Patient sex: M
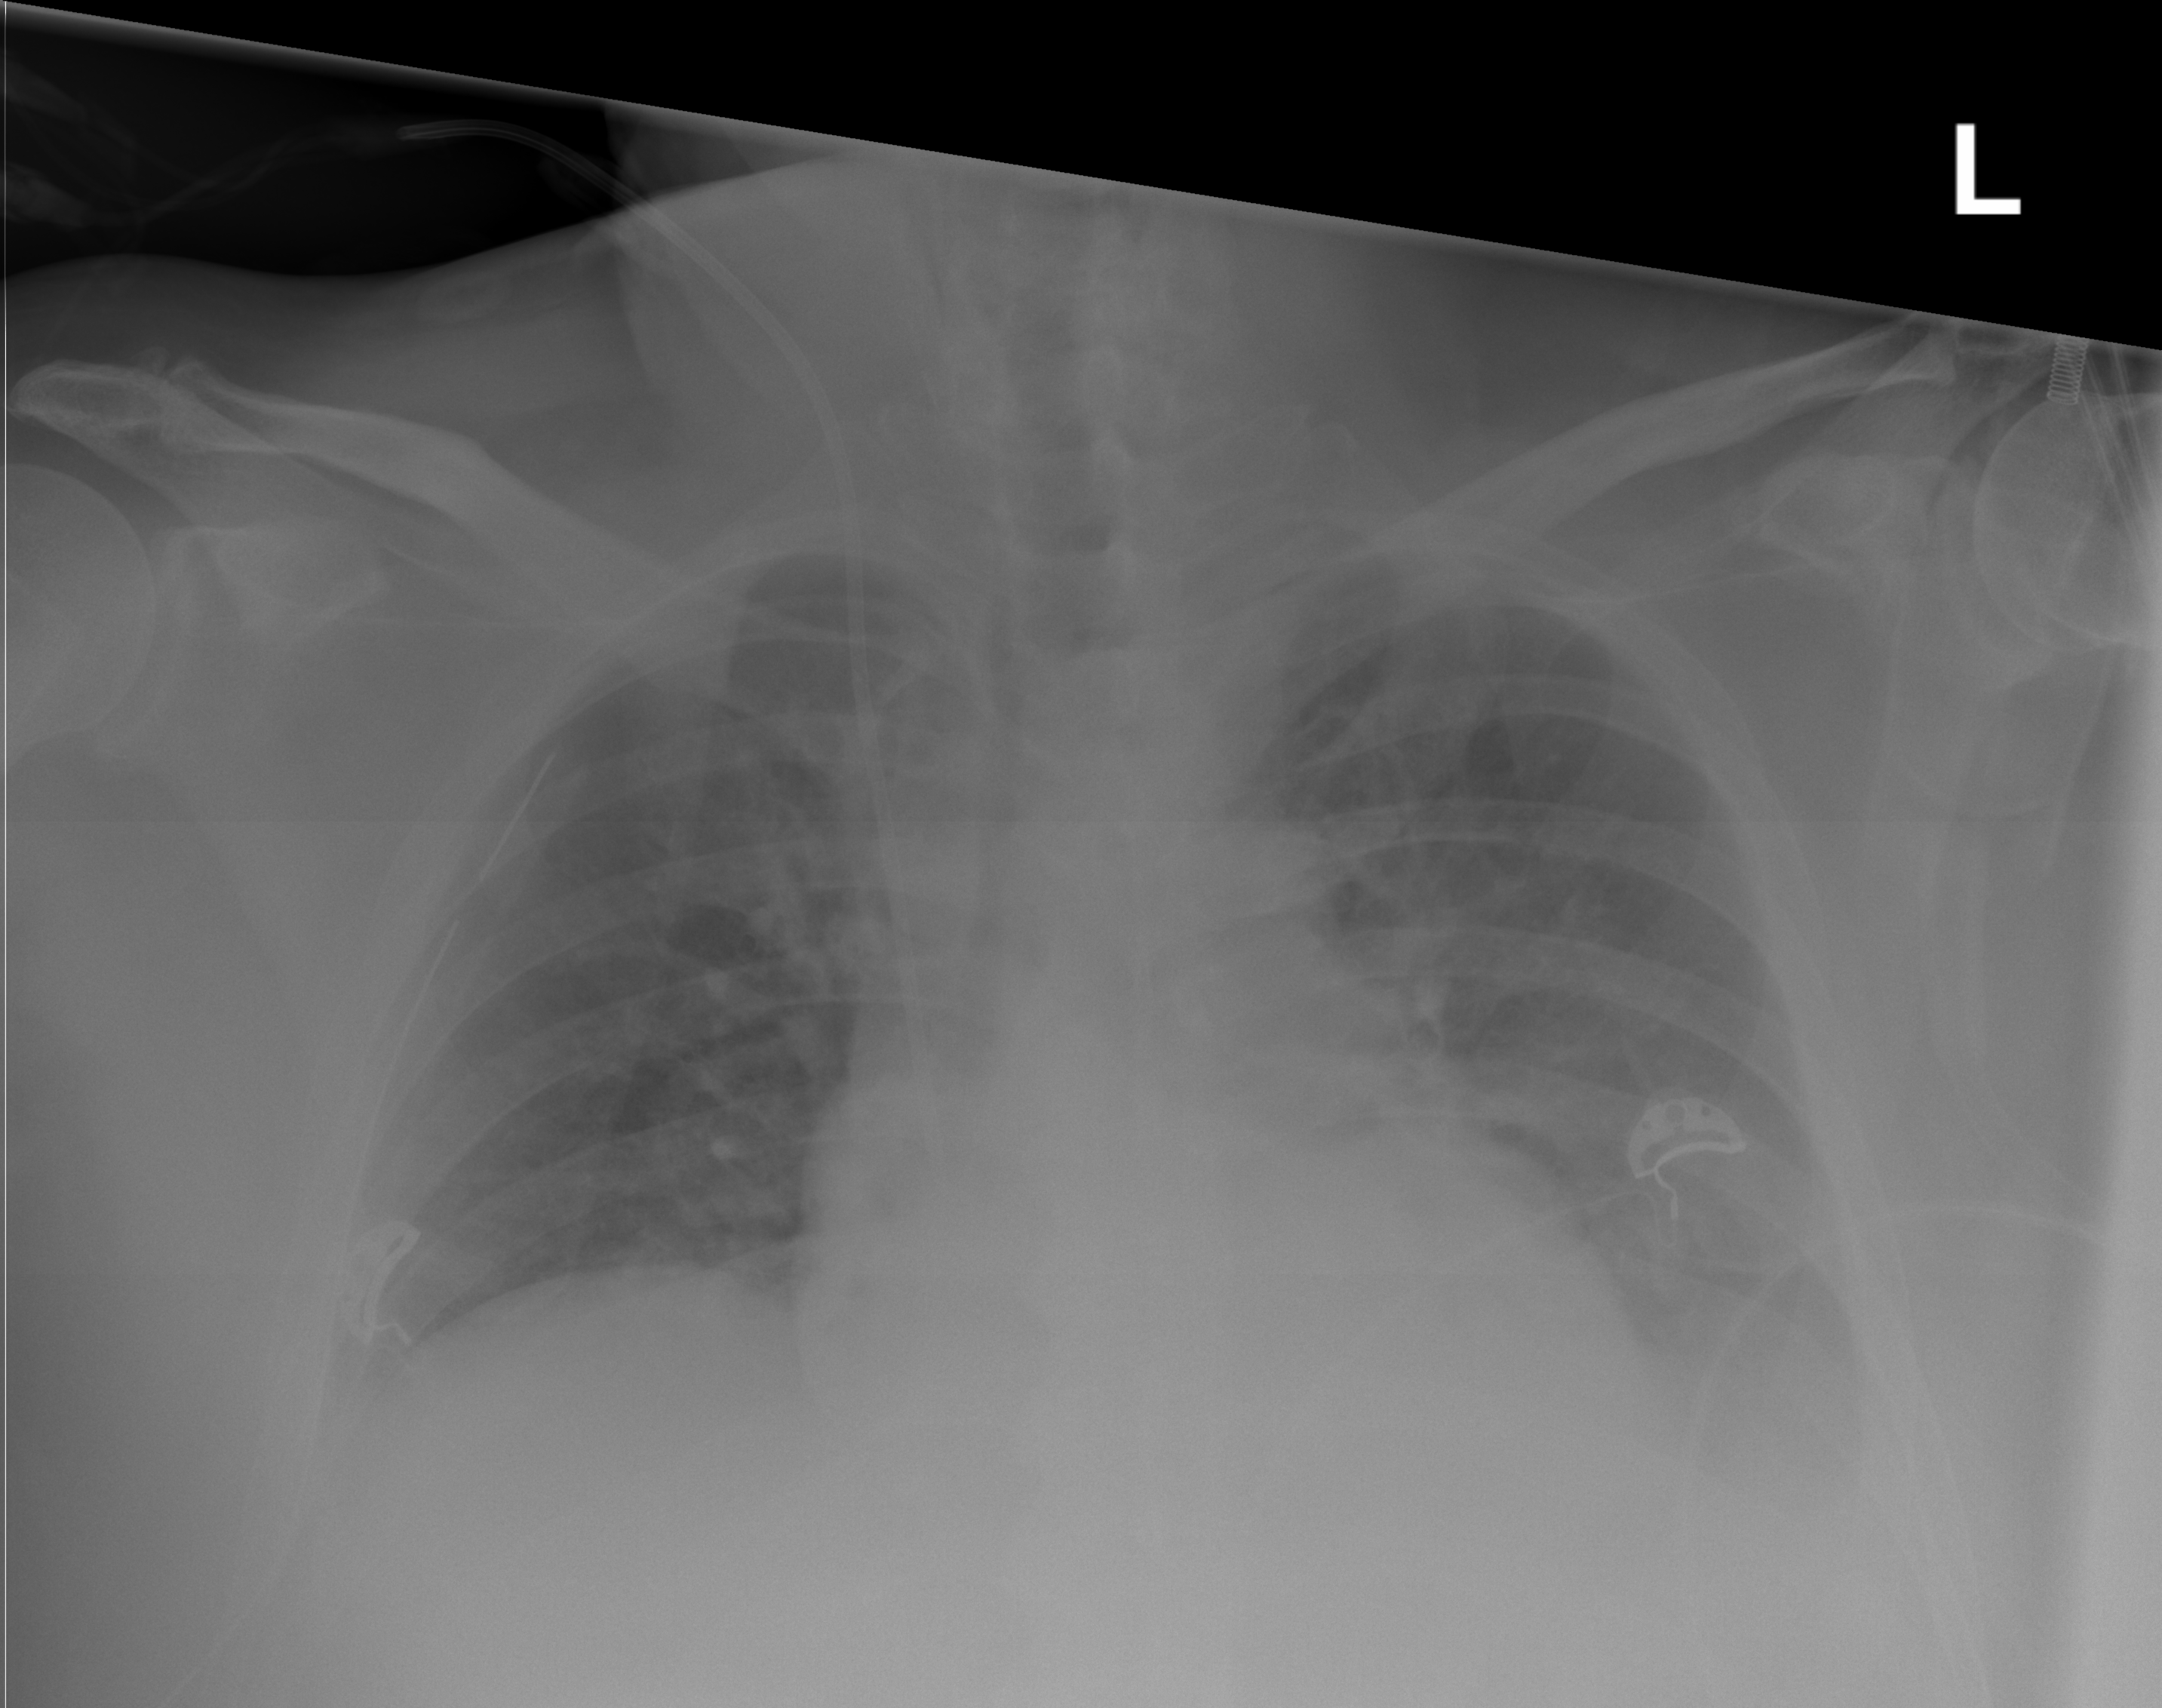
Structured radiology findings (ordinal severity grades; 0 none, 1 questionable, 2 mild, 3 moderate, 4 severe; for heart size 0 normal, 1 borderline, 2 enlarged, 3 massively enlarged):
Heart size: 2
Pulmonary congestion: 1
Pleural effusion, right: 1
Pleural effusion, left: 2
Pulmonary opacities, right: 0
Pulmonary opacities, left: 0
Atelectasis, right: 2
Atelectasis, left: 2